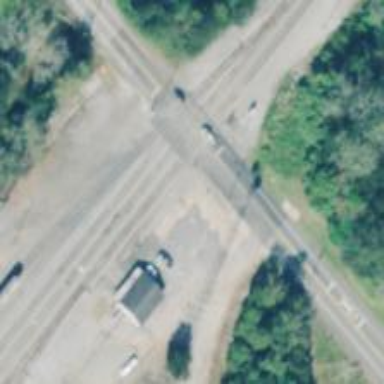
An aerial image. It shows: Level crossing with lights at the railway.